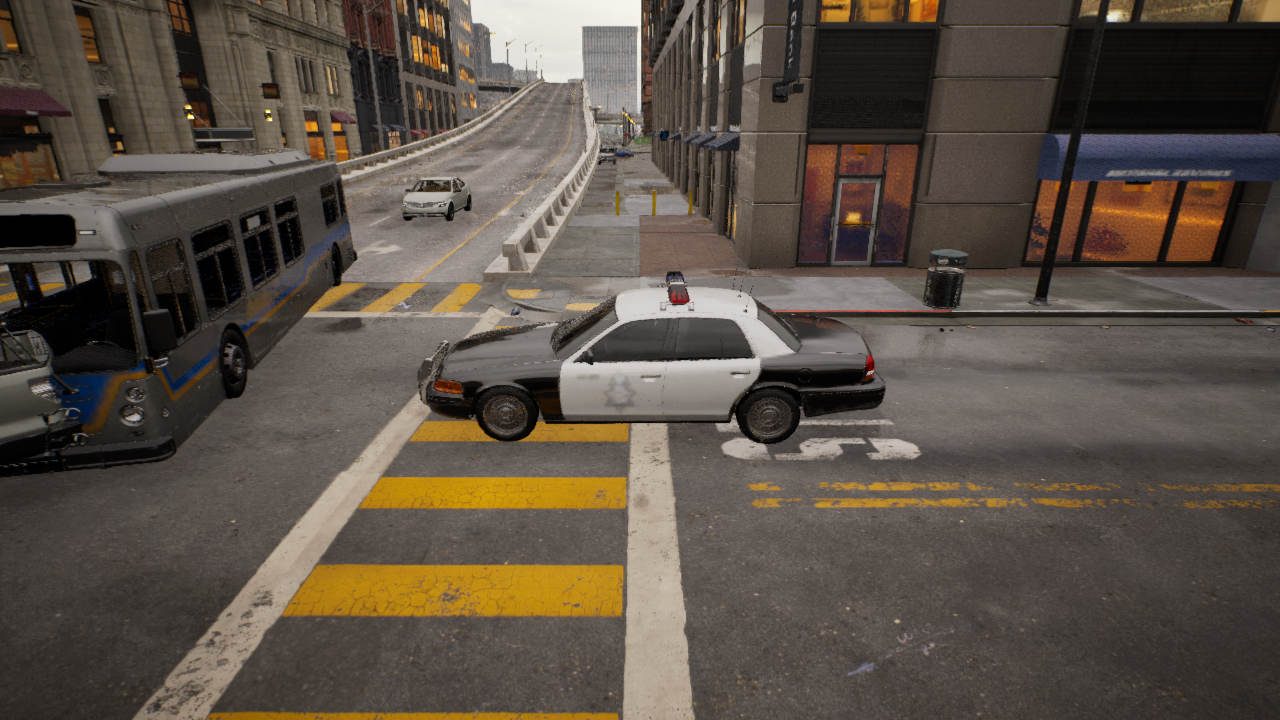
Venue: residential
Lighting: golden hour
Vehicle rig: sedan